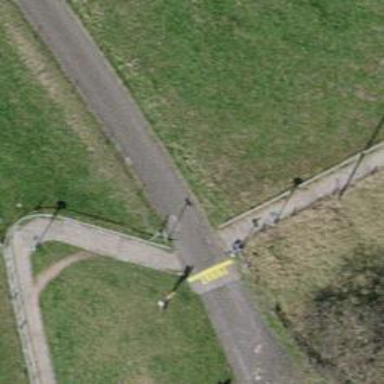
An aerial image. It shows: Footway with surface made of sett.